Question: I'm trying to update my app to work on the iPhone 5 when I got the following error:
'''
Terminating app due to uncaught exception 'UIViewControllerHierarchyInconsistency',
reason: 'A view can only be associated with at most one view controller at a time!
View <UITableView: 0x88fbe00; frame = (0 20; 320 548); clipsToBounds = YES; opaque = NO;
autoresize = W+H; gestureRecognizers = <NSArray: 0x8395940>; layer = <CALayer: 0x8395350>;
contentOffset: {0, 0}> is associated with <UIViewController: 0x83967d0>. Clear this
association before associating this view with <UIViewController: 0x8381220>.'
'''
I am running XCode version 4.5 and this has never happened before. I have tried to follow the steps in <URL>. This is what my MainWindow.xib looks like:

What am I doing wrong and how can I fix it?
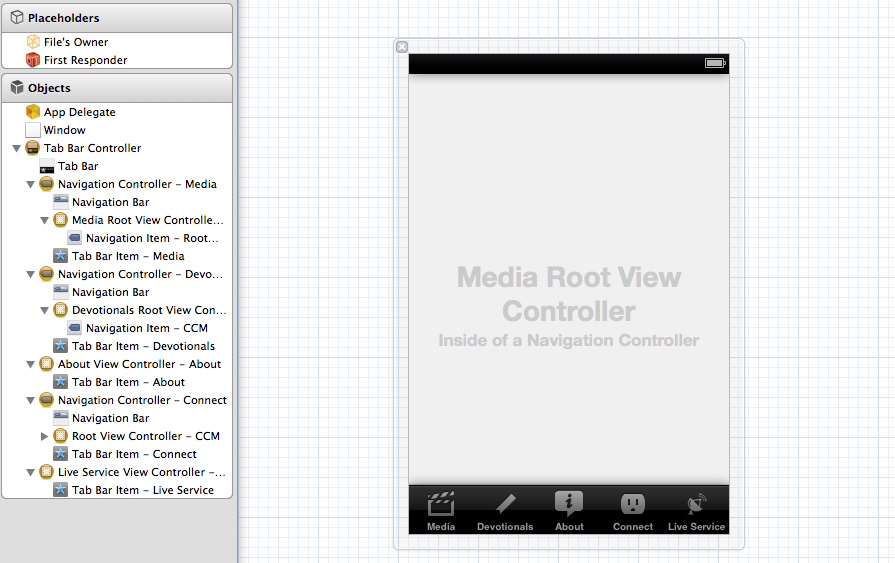
Answer: Found the solution to mine. Open the XIB file of the view that causes the exception when it should load. Make sure there is not a ViewController object at the top of the Object list with the View beneath it. If there is, move the View, which will move everything underneath it, out to the same level as the ViewController object. Now delete the ViewController object and make sure your XIB class is set correctly to your ViewController class and hopefully it will work.
---
I have the same issue. Xcode 4.5 built and run on iOS6 (device or simulator) I get this problem. Xcode 4.5 running the app on < iOS6 is fine. Exactly the same code built with Xcode < 4.5 AND running on iOS6 is fine. So it appears to be an Xcode 4.5 and iOS6 combo. I do not see what is causing it though.